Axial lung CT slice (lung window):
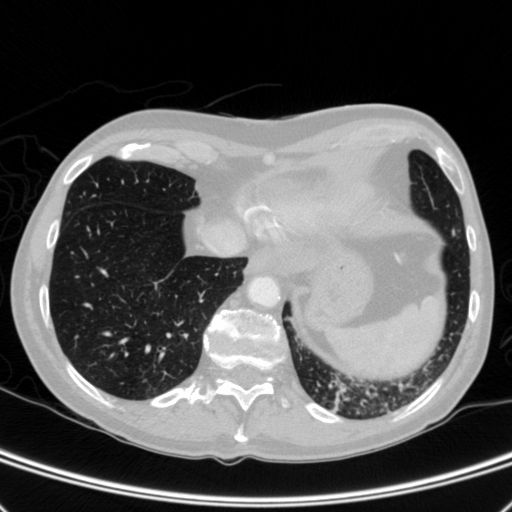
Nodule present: no